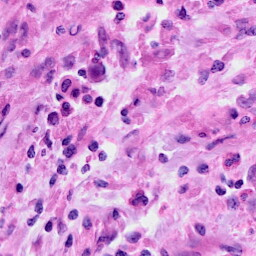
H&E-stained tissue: Cervix